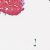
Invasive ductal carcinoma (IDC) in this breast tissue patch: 0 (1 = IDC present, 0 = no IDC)